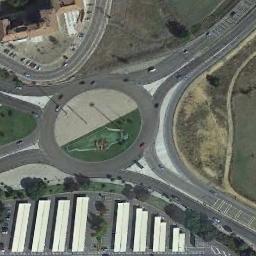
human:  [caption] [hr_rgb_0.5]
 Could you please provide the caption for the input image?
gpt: There are several buildings beside the roundabout .

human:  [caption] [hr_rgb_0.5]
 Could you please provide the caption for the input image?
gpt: The roundabout with four exits and entrances is in the lawn and some white buildings are next to the roundabout .

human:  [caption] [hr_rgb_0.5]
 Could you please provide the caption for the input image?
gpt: There are several vehicles driving on the road at the roundabout, There are some buildings and some trees and some lawns around the roundabout, And many cars are parked in the open space beside the roundabout .

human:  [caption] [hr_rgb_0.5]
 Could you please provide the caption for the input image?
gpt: The roundabout is on the bare land next to buildings and trees .

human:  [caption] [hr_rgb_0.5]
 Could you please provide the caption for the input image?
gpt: There are some green lawns and white buildings near the roundabout .